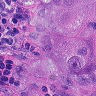
Metastatic tissue present: yes